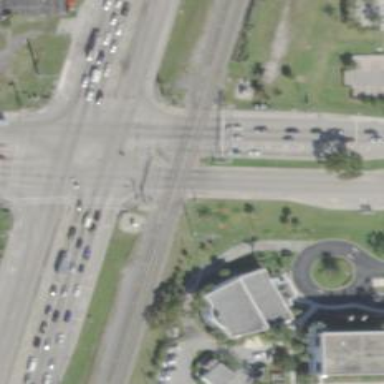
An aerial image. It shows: Railway crossing.